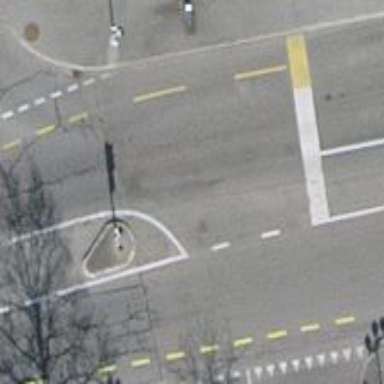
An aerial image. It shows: Primary highway with asphalt surface. There are sidewalks on both sides and lanes for cycling in both directions.